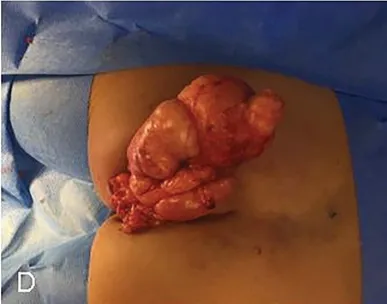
Magnetic resonance imaging showed a multilobulated epifascial lesion measuring 8 x 6 cm in the context of the gluteal muscle that deepened in the pelvis (
A
-
C.
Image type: medical_photograph (other_medical_photograph)